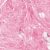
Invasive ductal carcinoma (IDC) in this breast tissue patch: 0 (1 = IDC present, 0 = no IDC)